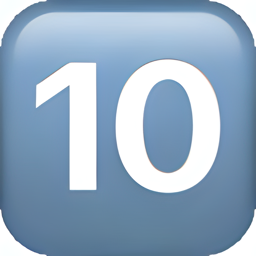
Name: keycap ten
Emoji: 🔟
Group: Symbols
Sub-group: keycap